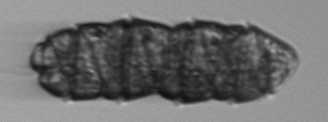
Label: Margalefidinium